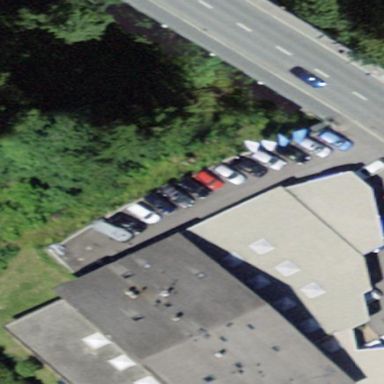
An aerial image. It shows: Building that houses car shop.